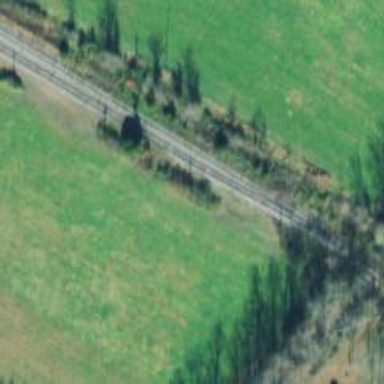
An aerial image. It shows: Disused railway siding.